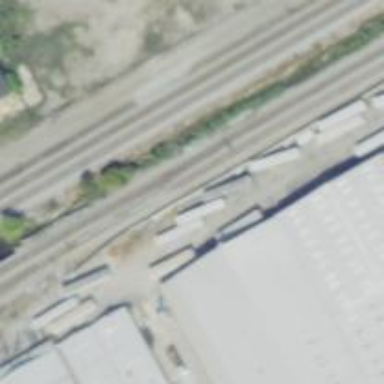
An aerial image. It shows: Railway siding with rails.